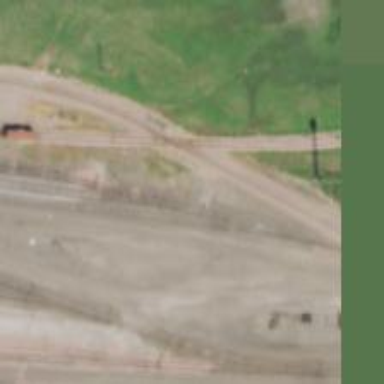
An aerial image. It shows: Railway crossing.